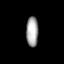
Tissue: prostate
Cell type: T cells
Senescence score: 0.7042
Nuclear area (px): 355
Mean DAPI intensity: 165.794